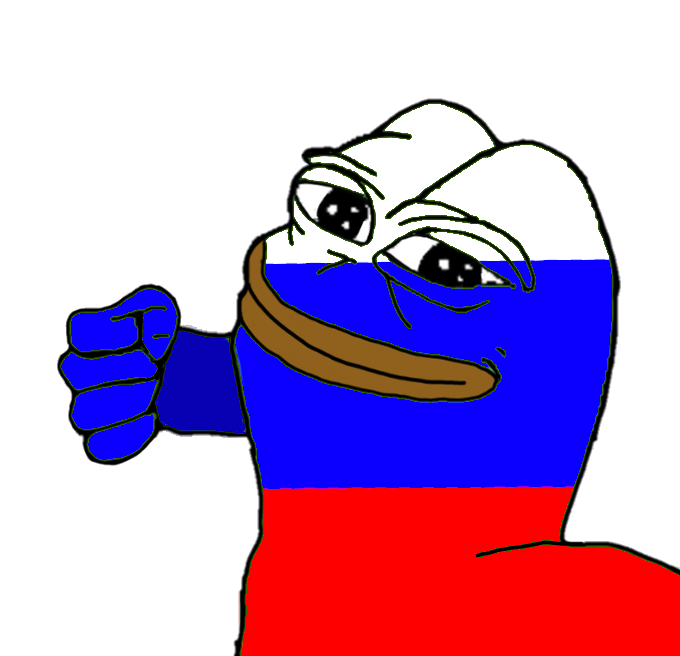
Label: 5_Pepe